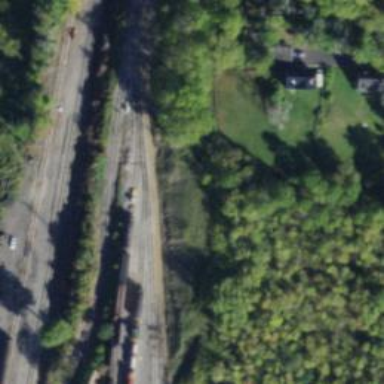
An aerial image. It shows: Preserved railway.